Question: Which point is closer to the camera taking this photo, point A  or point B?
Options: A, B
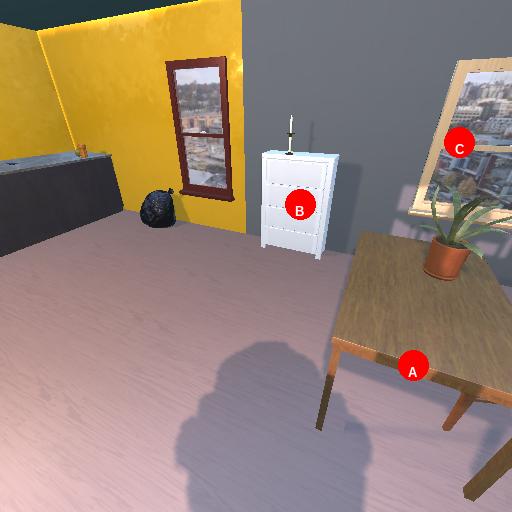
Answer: A